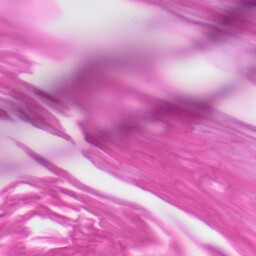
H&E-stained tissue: Skin